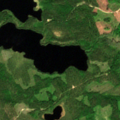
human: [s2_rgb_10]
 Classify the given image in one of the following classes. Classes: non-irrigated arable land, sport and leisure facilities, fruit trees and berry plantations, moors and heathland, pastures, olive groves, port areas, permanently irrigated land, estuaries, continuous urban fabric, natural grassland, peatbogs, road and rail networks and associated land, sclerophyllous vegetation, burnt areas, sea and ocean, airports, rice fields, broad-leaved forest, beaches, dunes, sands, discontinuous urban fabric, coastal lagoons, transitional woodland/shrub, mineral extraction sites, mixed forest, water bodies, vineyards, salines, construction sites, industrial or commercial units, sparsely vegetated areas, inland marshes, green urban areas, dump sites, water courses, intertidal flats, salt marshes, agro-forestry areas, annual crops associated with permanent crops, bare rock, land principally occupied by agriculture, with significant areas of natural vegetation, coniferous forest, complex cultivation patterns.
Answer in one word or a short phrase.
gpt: coniferous forest, transitional woodland/shrub, water bodies